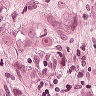
Metastatic tissue present: yes